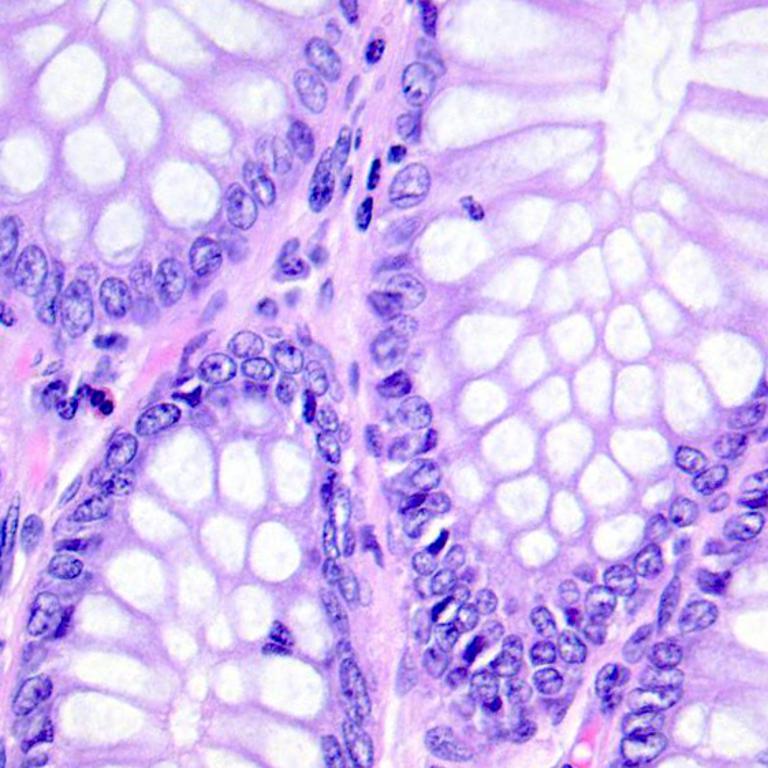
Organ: colon
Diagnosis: benign